Question: I'm trying to add a symbolic breakpoint but Cmd+6 is not doing anything and the '+' is no where to be found. Trying to follow this: <URL>
Here is what my screen looks like where my breakpoint normally appear:

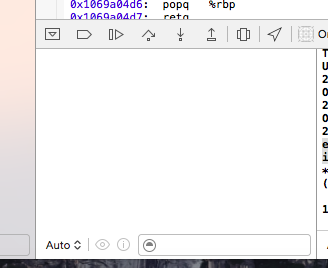
Answer: You are trying to add those breakpoints in the Debug Area, that's not the correct area. You have to do it in the navigator area (i.e. the right side bar). Press + to show the breakpoint navigator.